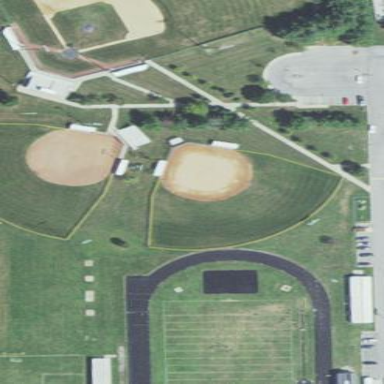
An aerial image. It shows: Softball pitch for leisure land activities.